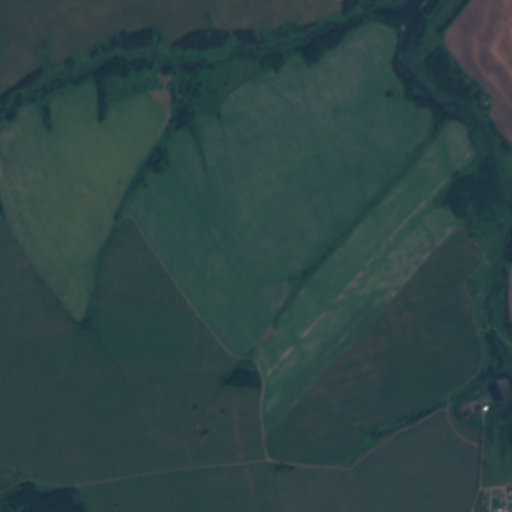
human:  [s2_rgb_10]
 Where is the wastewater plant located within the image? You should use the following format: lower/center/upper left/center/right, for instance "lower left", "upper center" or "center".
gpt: The wastewater plant is located in the lower right of the image.
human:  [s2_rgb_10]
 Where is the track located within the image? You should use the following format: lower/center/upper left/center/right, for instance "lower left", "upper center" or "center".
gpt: There is no track in the image.